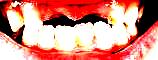
Condition: hypodontia